Field crop: maize
Growth stage: 2
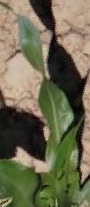
Species: maize